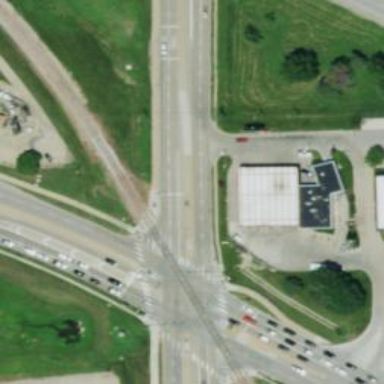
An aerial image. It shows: Railway crossing.